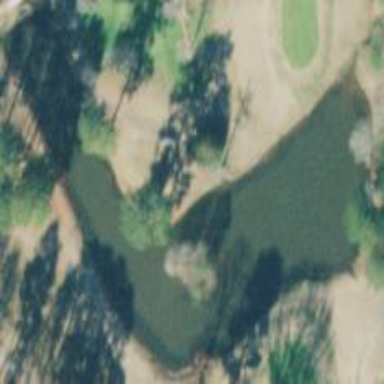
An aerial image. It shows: Picturesque scene of golf course with lateral water hazard.